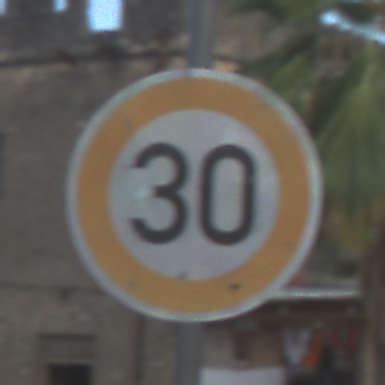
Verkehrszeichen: Geschwindigkeit30
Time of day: MorningAfternoon
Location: Outdoor (Suburban)
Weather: PartlyCloudy
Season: NotSpecified
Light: Natural